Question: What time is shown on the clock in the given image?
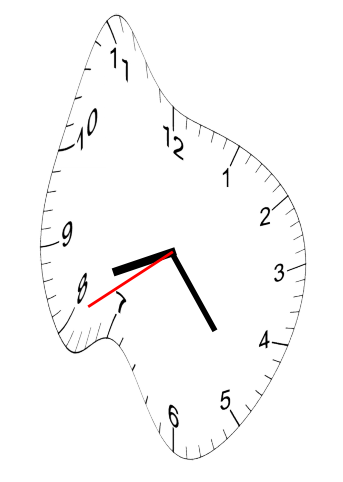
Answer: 08:23:40